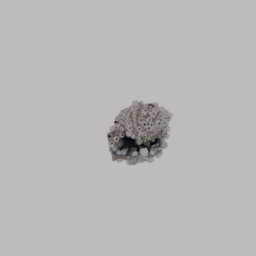
Label: animals